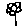
Label: flower